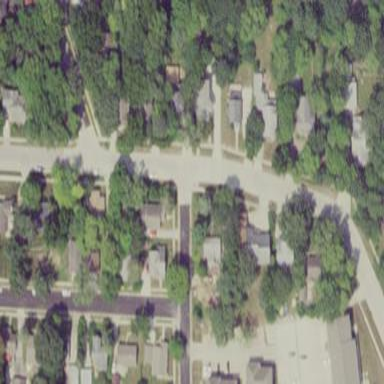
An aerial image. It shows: Residential area composed of single-family homes.